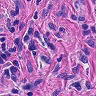
Metastatic tissue present: yes